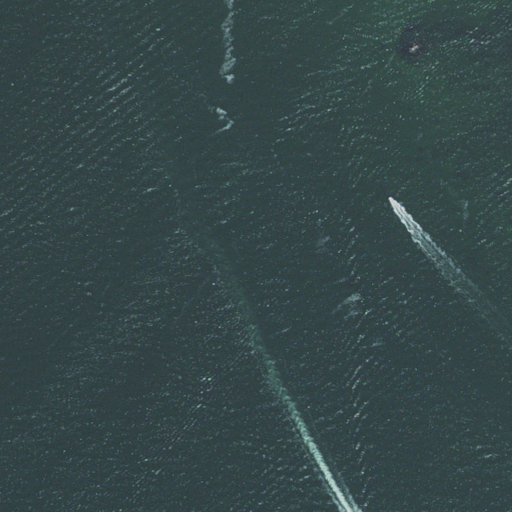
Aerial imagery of bar in Massachusetts named Gardiners Rock containing only open water